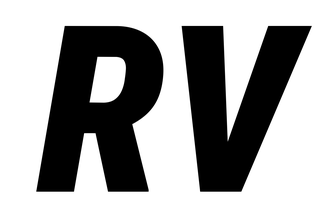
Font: Roboto-Italic_Condensed_Black_Italic